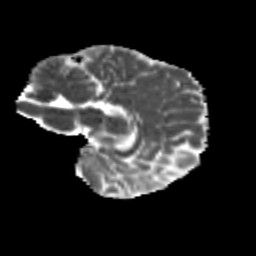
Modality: MD
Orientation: sagittal
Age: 13
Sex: male
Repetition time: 9.512 s
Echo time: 0.089 s